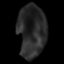
Tissue: lung
Cell type: Epithelial cells
Senescence score: 0.1581
Nuclear area (px): 1443
Mean DAPI intensity: 41.726